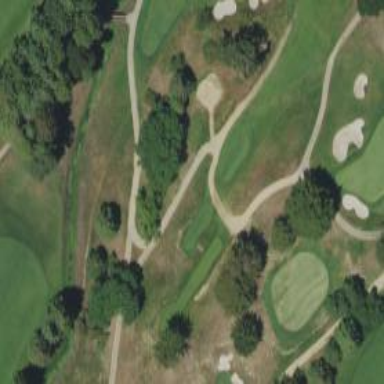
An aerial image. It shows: Golf cartpath that is also road path.